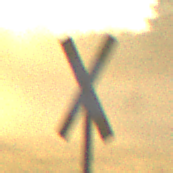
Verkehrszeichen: Andreaskreuz
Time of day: SunriseSunset
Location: Outdoor (Nature)
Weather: Clear
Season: NotSpecified
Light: Natural